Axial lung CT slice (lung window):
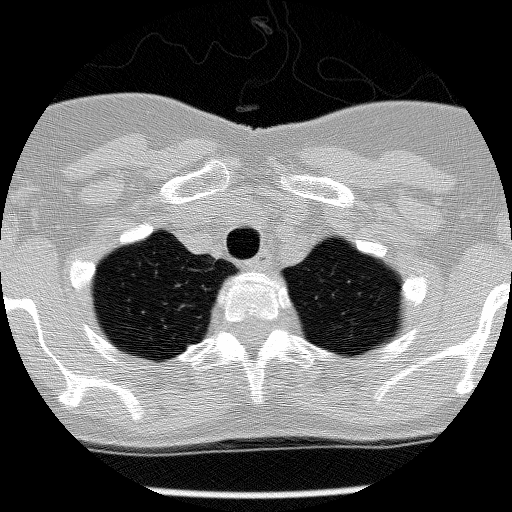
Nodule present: no